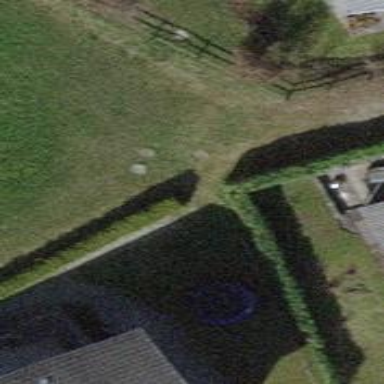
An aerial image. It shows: Hedge acting as barrier.